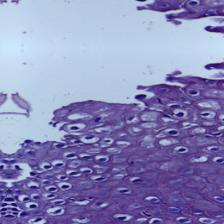
Diagnosis: Normal